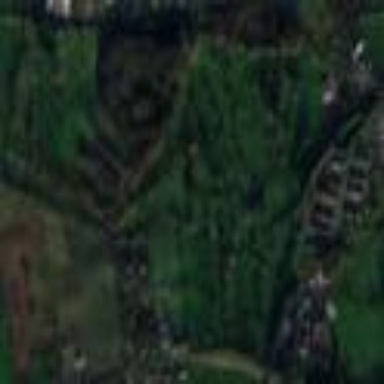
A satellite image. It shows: Golf course.